Question: :: I have a 'horizontal listview' as shown below for which i am populating items dynamically

:: Since its a dynamically created 'listview onorientation' change the checked items are unchecked
: How can i collected the checked items from the adapter and recheck the selected things on 'orientation change'
---
'''
public class AdpBufTypeSearch extends BaseAdapter{
private HashMap<String, String> objHashBufType;
SparseBooleanArray mBufTypeArr = new SparseBooleanArray();
private ArrayList<HashMap<String, String>> objListBufType;
Context mContext;
public AdpBufTypeSearch(Context _mContext,ArrayList<HashMap<String, String>> _objListBufType) {
mContext=_mContext;
objListBufType=_objListBufType;
}
@Override
public int getCount() {
return objListBufType.size();
}
@Override
public Object getItem(int position) {
return null;
}
@Override
public long getItemId(int position) {
return 0;
}
//LOGIC:: result will be a set on which ones are selected Ex:: 0,1,2,4
public String getSelectedBuffetType() {
//This final value(strBufTypeId) is returned when we access from class
String strBufTypeId="";
for(int i=0;i<objListBufType.size();i++) {
HashMap<String, String> objHashBufType = objListBufType.get(i);
if(objHashBufType.get("selected")=="1") {
strBufTypeId=strBufTypeId+objHashBufType.get(buf_type_mas.COLUMN_BUF_TYPE_ID);
strBufTypeId=strBufTypeId+",";
}
}
//remove the last "," in the string
if(strBufTypeId.lastIndexOf(",")>0)
strBufTypeId=strBufTypeId.substring(0, strBufTypeId.lastIndexOf(","));
return strBufTypeId;
}
/*LOGIC:: <HashMapObject(objHashBufType)> ==> their value of key(selected) is updated to "1" else key(selected) is updated to 0 */
@Override
public View getView(int position, View convertView, ViewGroup parent) {
View retval = LayoutInflater.from(parent.getContext()).inflate(R.layout.adp_meal_type, null);
final TextView buf_type_name = (TextView) retval.findViewById(R.id.buf_type_name);
TextView buf_type_id=(TextView) retval.findViewById(R.id.buf_type_id);
ImageView buf_type_image=(ImageView) retval.findViewById(R.id.buf_type_image);
final LinearLayout imgBkgSelector=(LinearLayout) retval.findViewById(R.id.imgBkgSelector);
imgBkgSelector.setOnClickListener(new OnClickListener() {
@Override
public void onClick(View v) {
//LOGIC:: If Selected unselect it and if it is unselected select it
if(mBufTypeArr.get((Integer) imgBkgSelector.getTag())==true){
//INNER-LOGIC:: Background not selected
mBufTypeArr.put((Integer) imgBkgSelector.getTag(), false);
objHashBufType = objListBufType.get((Integer) imgBkgSelector.getTag());
objHashBufType.put("selected", "0");
imgBkgSelector.setBackgroundColor(Color.parseColor(mContext.getString(R.color.cBlack)));
buf_type_name.setTextColor(Color.parseColor(mContext.getString(R.color.cWhite)));
}
else{
//INNER-LOGIC:: Background selected
mBufTypeArr.put((Integer) imgBkgSelector.getTag(), true);
objHashBufType = objListBufType.get((Integer) imgBkgSelector.getTag());
objHashBufType.put("selected", "1");
imgBkgSelector.setBackgroundColor(Color.parseColor(mContext.getString(R.color.cBlue)));
buf_type_name.setTextColor(Color.parseColor(mContext.getString(R.color.cWhite)));
}
}
});
imgBkgSelector.setTag(position);
//Essential code for retain the Background check part on scroll of images
if(mBufTypeArr.get(position)==true){
imgBkgSelector.setBackgroundColor(Color.parseColor(mContext.getString(R.color.cBlue)));
buf_type_name.setTextColor(Color.parseColor(mContext.getString(R.color.cWhite)));
}else{
imgBkgSelector.setBackgroundColor(Color.parseColor(mContext.getString(R.color.cBlack)));
buf_type_name.setTextColor(Color.parseColor(mContext.getString(R.color.cWhite)));
}
// Get the position
objHashBufType = objListBufType.get(position);
// Capture position and set results to the TextViews
//Capitilize the names
String capitalizedBufTypeName = WordUtils.capitalizeFully(objHashBufType.get(buf_type_mas.COLUMN_BUF_TYPE_NAME), ' ');
buf_type_name.setText(capitalizedBufTypeName);
buf_type_id.setText(objHashBufType.get(buf_type_mas.COLUMN_BUF_TYPE_ID));
Picasso.with(mContext)
.load(mContext.getString(R.string.URL_BUFFET_TYPE_IMAGE).trim()+objHashBufType.get(buf_type_mas.COLUMN_BUF_TYPE_IMAGE).trim()).resizeDimen(R.dimen.filter_image_width,R.dimen.filter_image_height).centerCrop().into(buf_type_image);
return retval;
}
}
'''
'''
public class FrgMdSearch extends Fragment {
private HashMap<String, String> objHashBufType;
private ArrayList<HashMap<String, String>> objListBufType=null;
private AdpBufTypeSearch bufTypeAdapter;
@Override
public void onActivityCreated(Bundle savedInstanceState) {
super.onActivityCreated(savedInstanceState);
//Setting the adapter for buf images<---DYNAMIC VIEWS--->
setAdapterBufImages();
}
private void setAdapterBufImages() {
bufTypeAdapter=new AdpBufTypeSearch(getActivity(),objListBufType);
hListView.setAdapter(bufTypeAdapter);
}
}
'''
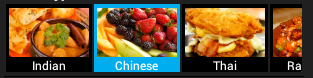
Answer: You need to save the position of the checked item when orientation change occurs in your 'onSaveInstanceState' method also create a getter method in your 'AdpBufTypeSearch' adapter that returns the current position of the checked item and setter method to set the checked item.
'''
@Override
public void onSaveInstanceState(Bundle outState) {
super.onSaveInstanceState(outState);
outState.putInt("position", bufTypeAdapter.getCheckedPosition()); //getCheckedPosition must return the checked item position
}
'''
In oncreateView of the fragment
'''
@Override
public void onActivityCreated(Bundle savedInstanceState) {
super.onActivityCreated(savedInstanceState);
//Setting the adapter for buf images<---DYNAMIC VIEWS--->
setAdapterBufImages(savedInstanceState);
}
private void setAdapterBufImages(Bundle savedInstanceState) {
bufTypeAdapter=new AdpBufTypeSearch(getActivity(),objListBufType);
if(savedInstanceState != null)
{
bufTypeAdapter.setCheckedItem(savedInstanceState.getInt("position")); //will set the checked item
}
hListView.setAdapter(bufTypeAdapter);
}
'''